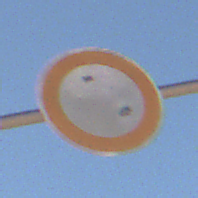
Verkehrszeichen: VerbotFahrzeugeAllerArt
Umgebung: Outdoor, Nature
Tageszeit: Midday
Wetter: Clear
Licht: Natural
Jahreszeit: NotSpecified
Kontrast: HighContrast